Question: I'm using the HyperlinkTheme.xml from <URL>. I changed the Y values so they wouldn't display on top of each other:

How do I get it to only show only the pertinent header?
Here is my slightly altered version of HyperlinkTheme.xml:
'''
<?xml version="1.0" encoding="utf-8"?>
<Theme xmlns="http://wixtoolset.org/schemas/thmutil/2010">
<Window Width="485" Height="300" HexStyle="100a0000" FontId="0">#(loc.Caption)</Window>
<Font Id="0" Height="-12" Weight="500" Foreground="000000" Background="FFFFFF">Segoe UI</Font>
<Font Id="1" Height="-24" Weight="500" Foreground="000000">Segoe UI</Font>
<Font Id="2" Height="-22" Weight="500" Foreground="666666">Segoe UI</Font>
<Font Id="3" Height="-12" Weight="500" Foreground="000000" Background="FFFFFF">Segoe UI</Font>
<Font Id="4" Height="-12" Weight="500" Foreground="ff0000" Background="FFFFFF" Underline="yes">Segoe UI</Font>
<Image X="11" Y="11" Width="64" Height="64" ImageFile="logo.png" Visible="yes"/>
<Text X="80" Y="11" Width="-11" Height="64" FontId="1" Visible="yes" DisablePrefix="yes">#(loc.Title) #(loc.InstallVersion)</Text>
<Page Name="Help">
<Text X="11" Y="80" Width="-11" Height="30" FontId="2" DisablePrefix="yes">#(loc.HelpHeader)</Text>
<Text X="11" Y="112" Width="-11" Height="-35" FontId="3" DisablePrefix="yes">#(loc.HelpText)</Text>
<Button Name="HelpCancelButton" X="-11" Y="-11" Width="75" Height="23" TabStop="yes" FontId="0">#(loc.HelpCloseButton)</Button>
</Page>
<Page Name="Install">
<Hypertext Name="EulaHyperlink" X="11" Y="121" Width="-11" Height="51" TabStop="yes" FontId="3" HideWhenDisabled="yes">#(loc.InstallLicenseLinkText)</Hypertext>
<Checkbox Name="EulaAcceptCheckbox" X="-11" Y="-41" Width="260" Height="17" TabStop="yes" FontId="3" HideWhenDisabled="yes">#(loc.InstallAcceptCheckbox)</Checkbox>
<Button Name="OptionsButton" X="-171" Y="-11" Width="75" Height="23" TabStop="yes" FontId="0" HideWhenDisabled="yes">#(loc.InstallOptionsButton)</Button>
<Button Name="InstallButton" X="-91" Y="-11" Width="75" Height="23" TabStop="yes" FontId="0">#(loc.InstallInstallButton)</Button>
<Button Name="WelcomeCancelButton" X="-11" Y="-11" Width="75" Height="23" TabStop="yes" FontId="0">#(loc.InstallCloseButton)</Button>
</Page>
<Page Name="Options">
<Text X="11" Y="80" Width="-11" Height="30" FontId="2" DisablePrefix="yes">#(loc.OptionsHeader)</Text>
<Text X="11" Y="121" Width="-11" Height="17" FontId="3" DisablePrefix="yes">#(loc.OptionsLocationLabel)</Text>
<Editbox Name="FolderEditbox" X="11" Y="143" Width="-91" Height="21" TabStop="yes" FontId="3" FileSystemAutoComplete="yes" />
<Button Name="BrowseButton" X="-11" Y="142" Width="75" Height="23" TabStop="yes" FontId="3">#(loc.OptionsBrowseButton)</Button>
<Button Name="OptionsOkButton" X="-91" Y="-11" Width="75" Height="23" TabStop="yes" FontId="0">#(loc.OptionsOkButton)</Button>
<Button Name="OptionsCancelButton" X="-11" Y="-11" Width="75" Height="23" TabStop="yes" FontId="0">#(loc.OptionsCancelButton)</Button>
</Page>
<Page Name="Progress">
<Text X="11" Y="80" Width="-11" Height="30" FontId="2" DisablePrefix="yes">#(loc.ProgressHeader)</Text>
<Text X="11" Y="121" Width="70" Height="17" FontId="3" DisablePrefix="yes">#(loc.ProgressLabel)</Text>
<Text Name="OverallProgressPackageText" X="85" Y="121" Width="-11" Height="17" FontId="3" DisablePrefix="yes">#(loc.OverallProgressPackageText)</Text>
<Progressbar Name="OverallCalculatedProgressbar" X="11" Y="143" Width="-11" Height="15" />
<Button Name="ProgressCancelButton" X="-11" Y="-11" Width="75" Height="23" TabStop="yes" FontId="0">#(loc.ProgressCancelButton)</Button>
</Page>
<Page Name="Modify">
<Text X="11" Y="80" Width="-11" Height="30" FontId="2" DisablePrefix="yes">#(loc.ModifyHeader)</Text>
<Button Name="RepairButton" X="-171" Y="-11" Width="75" Height="23" TabStop="yes" FontId="0" HideWhenDisabled="yes">#(loc.ModifyRepairButton)</Button>
<Button Name="UninstallButton" X="-91" Y="-11" Width="75" Height="23" TabStop="yes" FontId="0">#(loc.ModifyUninstallButton)</Button>
<Button Name="ModifyCancelButton" X="-11" Y="-11" Width="75" Height="23" TabStop="yes" FontId="0">#(loc.ModifyCloseButton)</Button>
</Page>
<Page Name="Success">
<Text Name="SuccessHeader" X="11" Y="80" Width="-11" Height="30" FontId="2" HideWhenDisabled="yes" DisablePrefix="yes">#(loc.SuccessHeader)</Text>
<Text Name="SuccessInstallHeader" X="11" Y="100" Width="-11" Height="30" FontId="2" HideWhenDisabled="yes" DisablePrefix="yes">#(loc.SuccessInstallHeader)</Text>
<Text Name="SuccessRepairHeader" X="11" Y="120" Width="-11" Height="30" FontId="2" HideWhenDisabled="yes" DisablePrefix="yes">#(loc.SuccessRepairHeader)</Text>
<Text Name="SuccessUninstallHeader" X="11" Y="140" Width="-11" Height="30" FontId="2" HideWhenDisabled="yes" DisablePrefix="yes">#(loc.SuccessUninstallHeader)</Text>
<Button Name="LaunchButton" X="-91" Y="-11" Width="75" Height="23" TabStop="yes" FontId="0" HideWhenDisabled="yes">#(loc.SuccessLaunchButton)</Button>
<Text Name="SuccessRestartText" X="-11" Y="-51" Width="400" Height="34" FontId="3" HideWhenDisabled="yes" DisablePrefix="yes">#(loc.SuccessRestartText)</Text>
<Button Name="SuccessRestartButton" X="-91" Y="-11" Width="75" Height="23" TabStop="yes" FontId="0" HideWhenDisabled="yes">#(loc.SuccessRestartButton)</Button>
<Button Name="SuccessCancelButton" X="-11" Y="-11" Width="75" Height="23" TabStop="yes" FontId="0">#(loc.SuccessCloseButton)</Button>
</Page>
<Page Name="Failure">
<Text Name="FailureHeader" X="11" Y="80" Width="-11" Height="30" FontId="2" HideWhenDisabled="yes" DisablePrefix="yes">#(loc.FailureHeader)</Text>
<Text Name="FailureInstallHeader" X="11" Y="80" Width="-11" Height="30" FontId="2" HideWhenDisabled="yes" DisablePrefix="yes">#(loc.FailureInstallHeader)</Text>
<Text Name="FailureUninstallHeader" X="11" Y="80" Width="-11" Height="30" FontId="2" HideWhenDisabled="yes" DisablePrefix="yes">#(loc.FailureUninstallHeader)</Text>
<Text Name="FailureRepairHeader" X="11" Y="80" Width="-11" Height="30" FontId="2" HideWhenDisabled="yes" DisablePrefix="yes">#(loc.FailureRepairHeader)</Text>
<Hypertext Name="FailureLogFileLink" X="11" Y="121" Width="-11" Height="42" FontId="3" TabStop="yes" HideWhenDisabled="yes">#(loc.FailureHyperlinkLogText)</Hypertext>
<Hypertext Name="FailureMessageText" X="22" Y="163" Width="-11" Height="51" FontId="3" TabStop="yes" HideWhenDisabled="yes" />
<Text Name="FailureRestartText" X="-11" Y="-51" Width="400" Height="34" FontId="3" HideWhenDisabled="yes" DisablePrefix="yes">#(loc.FailureRestartText)</Text>
<Button Name="FailureRestartButton" X="-91" Y="-11" Width="75" Height="23" TabStop="yes" FontId="0" HideWhenDisabled="yes">#(loc.FailureRestartButton)</Button>
<Button Name="FailureCloseButton" X="-11" Y="-11" Width="75" Height="23" TabStop="yes" FontId="0">#(loc.FailureCloseButton)</Button>
</Page>
</Theme>
'''
Here is my bundle.wxs:
'''
<?xml version="1.0" encoding="UTF-8"?>
<Wix xmlns="http://schemas.microsoft.com/wix/2006/wi" xmlns:bal="http://schemas.microsoft.com/wix/BalExtension">
<Bundle Name="Map Creator" Version="$(var.ProductVersion)" Manufacturer="FMOsoft" UpgradeCode="GUID" Copyright="Copyright©️ 2015, FMOsoft">
<BootstrapperApplicationRef Id="WixStandardBootstrapperApplication.HyperlinkLicense">
<bal:WixStandardBootstrapperApplication
LocalizationFile="$(var.KarteDir)\install\win\L10n\installer hm_en_us.wxl"
ThemeFile="$(var.KarteDir)\install\win\HyperlinkTheme_fmosoft.xml"
LogoFile="$(var.KarteDir)ssets\logomp\logo_64.bmp"
LogoSideFile="$(var.KarteDir)ssets\logo\png\icon_128.png"
ShowVersion="yes"
LicenseFile="$(var.KarteDir)\install\license_en.html"
LaunchTarget="[ProgramFiles6432Folder]\FMOsoft\MapCreator\MapCreator.exe"
/>
<Payload Id="theme_en_us" Compressed="yes" Name="1033 hm.wxl" SourceFile="$(var.KarteDir)\install\win\L10n\installer hm_en_us.wxl"/>
<Payload Id="license_en_us" Compressed="yes" Name="1033\license.html" SourceFile="$(var.KarteDir)\install\license_en.html"/>
<Payload Id="theme_es_es" Compressed="yes" Name="1034 hm.wxl" SourceFile="$(var.KarteDir)\install\win\L10n\installer hm_es_es.wxl"/>
<Payload Id="license_es_es" Compressed="yes" Name="1034\license.html" SourceFile="$(var.KarteDir)\install\license_es.html"/>
<Payload Id="theme_fr_fr" Compressed="yes" Name="1036 hm.wxl" SourceFile="$(var.KarteDir)\install\win\L10n\installer hm_fr_fr.wxl"/>
<Payload Id="license_fr_fr" Compressed="yes" Name="1036\license.html" SourceFile="$(var.KarteDir)\install\license_fr.html"/>
<Payload Id="theme_pt_br" Compressed="yes" Name="1046 hm.wxl" SourceFile="$(var.KarteDir)\install\win\L10n\installer hm_pt_br.wxl"/>
<Payload Id="license_pt_br" Compressed="yes" Name="1046\license.html" SourceFile="$(var.KarteDir)\install\license_pt.html"/>
<Payload Id="theme_id" Compressed="yes" Name="1057 hm.wxl" SourceFile="$(var.KarteDir)\install\win\L10n\installer hm_id.wxl"/>
<Payload Id="license_id" Compressed="yes" Name="1057\license.html" SourceFile="$(var.KarteDir)\install\license_id.html"/>
</BootstrapperApplicationRef>
<WixVariable Id="WixStdbaLicenseUrl" Value="license.html" />
<Chain>
<ExePackage SourceFile="vcredist_x64.exe" PerMachine="yes" Permanent="yes" Vital="yes" Compressed="yes" InstallCommand="/quiet /norestart" InstallCondition="VersionNT64"/>
<ExePackage SourceFile="vcredist_x86.exe" PerMachine="yes" Permanent="yes" Vital="yes" Compressed="yes" InstallCommand="/quiet /norestart" InstallCondition="NOT VersionNT64"/>
<MsiPackage Vital="yes" SourceFile="$(var.BuildDir)out\map-creator-$(var.Platform).msi"/>
</Chain>
</Bundle>
</Wix>
'''
Here's how I build the installer:
'''
"%WIXDIR%\candle.exe" bundle.wxs -dKarteDir="%KARTEDIR%" -dProductVersion=%PRODUCTVERSION% -dPlatform=%PLATFORM% -dBuildDir=%BUILDDIR% -out "obj\" -ext WixBalExtension
"%WIXDIR%\light.exe" "objundle.wixobj" -out "%BUILDDIR%\out\mc.exe" -ext WixBalExtension
'''
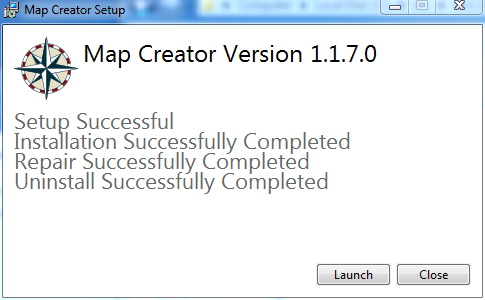
Answer: The theme from GitHub is from the develop branch and has changes from WiX v3.10 that the WixStdBA from v3.9 R2 doesn't know about. You can grab the v3.9 version from wix39-debug.zip on the <URL>.